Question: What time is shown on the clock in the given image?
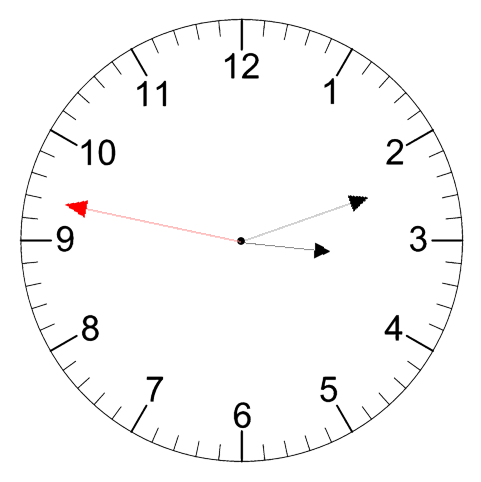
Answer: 03:11:47